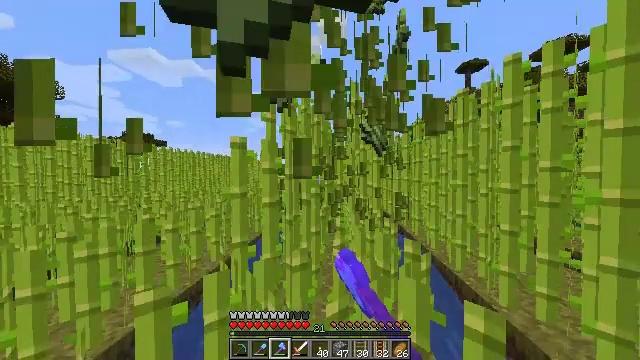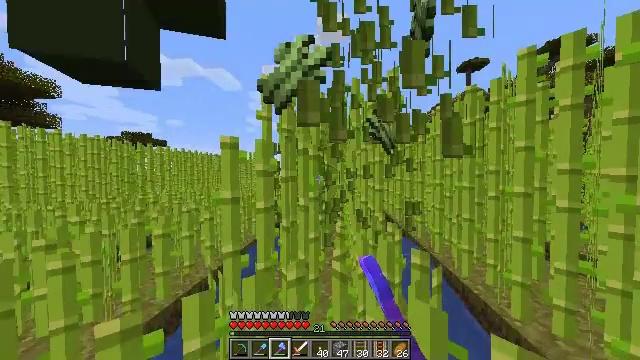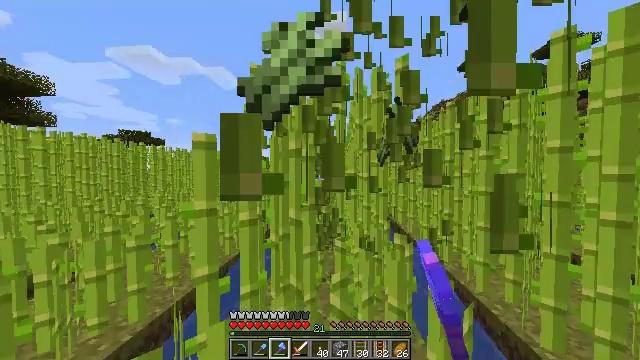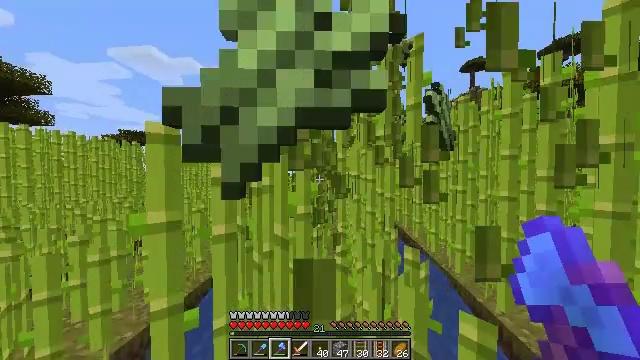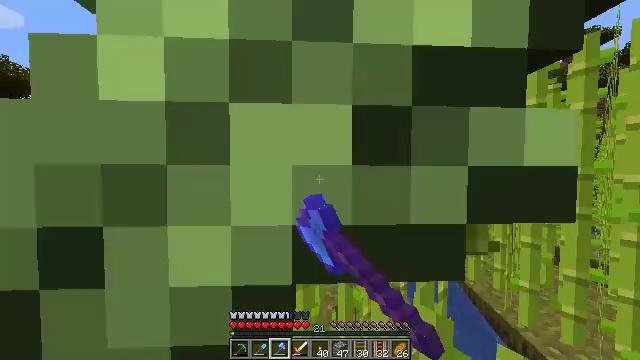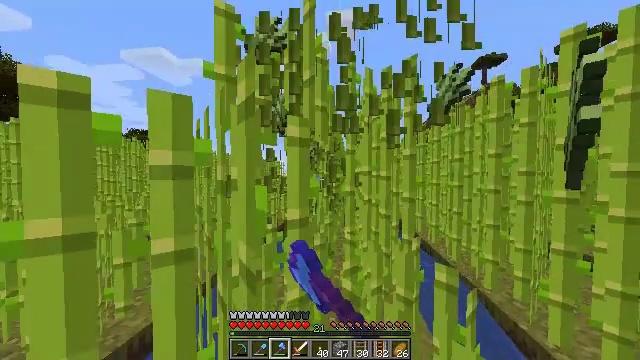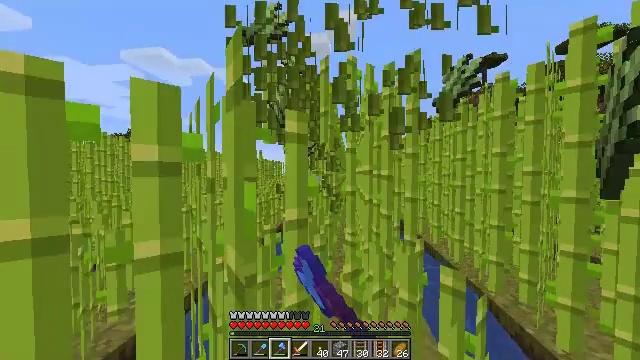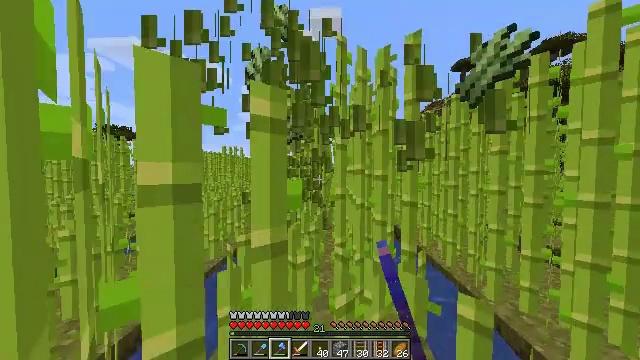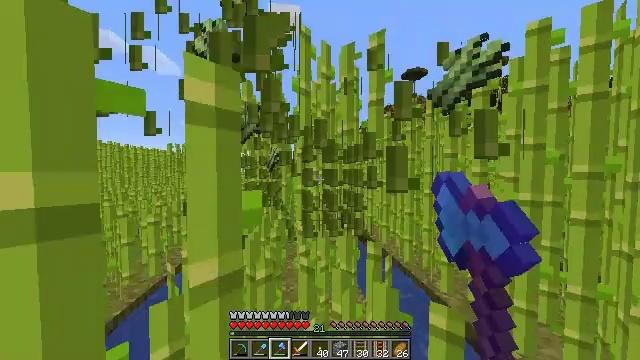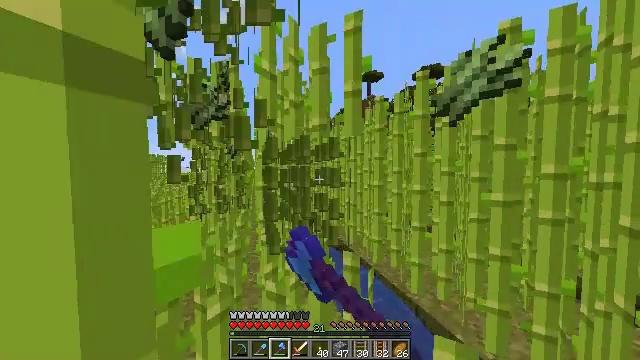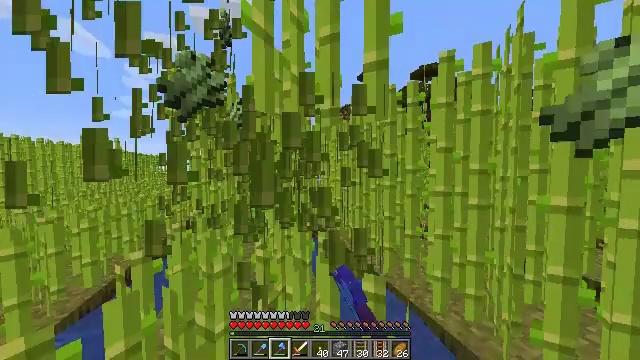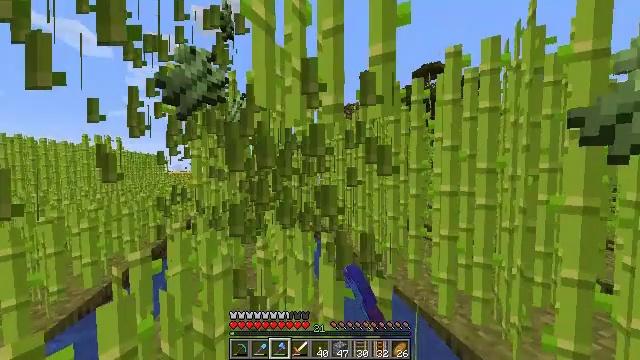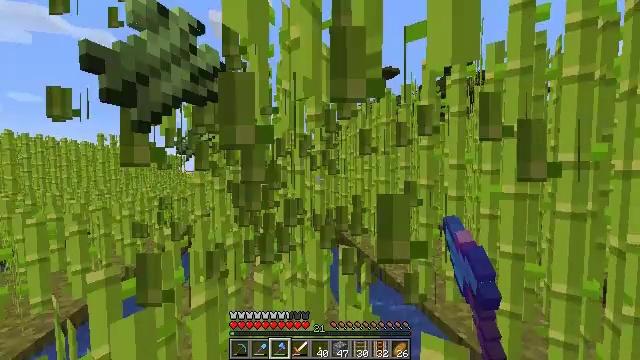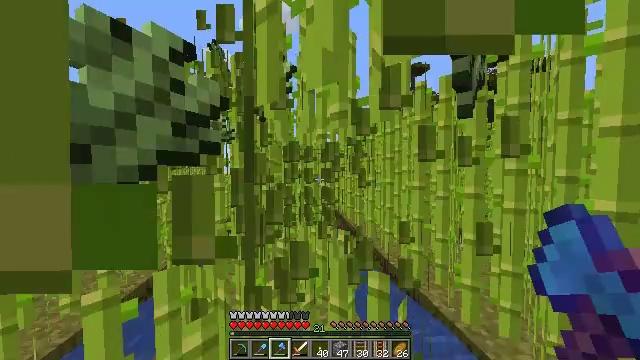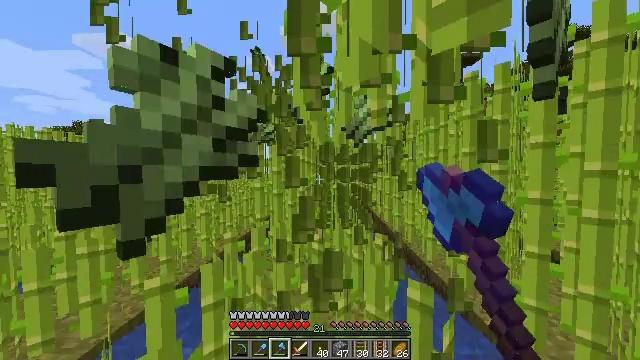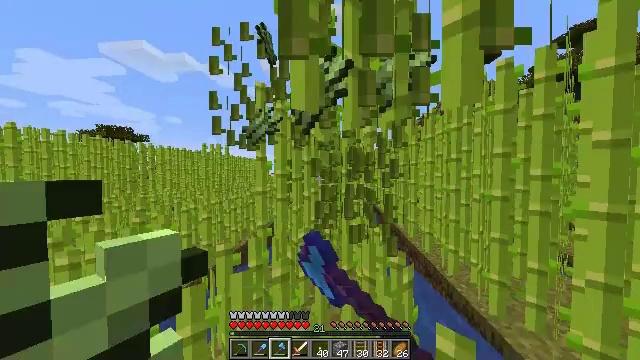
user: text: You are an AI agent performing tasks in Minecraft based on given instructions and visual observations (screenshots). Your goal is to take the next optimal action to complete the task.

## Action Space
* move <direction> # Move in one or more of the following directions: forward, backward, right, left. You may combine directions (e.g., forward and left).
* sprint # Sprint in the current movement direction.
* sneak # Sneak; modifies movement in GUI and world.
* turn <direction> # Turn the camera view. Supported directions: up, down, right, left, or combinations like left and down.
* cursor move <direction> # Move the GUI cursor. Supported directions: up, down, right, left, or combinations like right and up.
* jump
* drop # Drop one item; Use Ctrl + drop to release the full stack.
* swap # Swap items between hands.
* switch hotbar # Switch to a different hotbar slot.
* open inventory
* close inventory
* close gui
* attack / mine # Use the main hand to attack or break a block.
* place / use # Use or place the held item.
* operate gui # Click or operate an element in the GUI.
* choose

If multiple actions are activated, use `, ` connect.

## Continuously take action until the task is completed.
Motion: motion action
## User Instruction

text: Cut down the sugar cane stalks.
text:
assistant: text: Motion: move forward, sprint, attack / mine
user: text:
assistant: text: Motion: move forward, sprint, attack / mine
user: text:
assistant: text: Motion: move forward, sprint, attack / mine
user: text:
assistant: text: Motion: move forward, sprint, turn left, attack / mine
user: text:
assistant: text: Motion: move forward, sprint, attack / mine
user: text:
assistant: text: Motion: move forward, sprint, attack / mine
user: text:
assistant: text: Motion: move forward, sprint, turn right, attack / mine
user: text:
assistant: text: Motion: move forward, sprint, turn right, attack / mine
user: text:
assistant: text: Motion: move forward, sprint, turn right, attack / mine
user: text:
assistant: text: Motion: move forward, sprint, attack / mine
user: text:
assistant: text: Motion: move forward, sprint, attack / mine
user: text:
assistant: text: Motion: move forward, sprint, turn left, attack / mine
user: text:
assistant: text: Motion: move forward, sprint, turn left, attack / mine
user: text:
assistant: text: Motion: move forward, sprint, turn left, attack / mine
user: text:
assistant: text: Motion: move forward, sprint, turn left, attack / mine
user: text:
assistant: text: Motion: move forward and move left, sprint, attack / mine
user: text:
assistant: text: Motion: move forward and move left, sprint, attack / mine
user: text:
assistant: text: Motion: move forward and move left, sprint, turn right and up, attack / mine
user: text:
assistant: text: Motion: move forward, sprint, turn right, attack / mine
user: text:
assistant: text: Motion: move forward, sprint, turn right, attack / mine
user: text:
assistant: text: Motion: move forward, sprint, attack / mine
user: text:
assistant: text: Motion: move forward, sprint, attack / mine
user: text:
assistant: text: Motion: move forward, sprint, attack / mine
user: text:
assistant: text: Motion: move forward, sprint, attack / mine
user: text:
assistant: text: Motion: move forward, sprint, turn right, attack / mine
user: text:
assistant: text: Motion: move forward, sprint, attack / mine
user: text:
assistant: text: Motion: move forward, sprint, turn left and down, attack / mine
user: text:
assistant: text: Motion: move forward, sprint, turn left, attack / mine
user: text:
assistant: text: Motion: turn left, attack / mine
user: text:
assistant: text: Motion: attack / mine